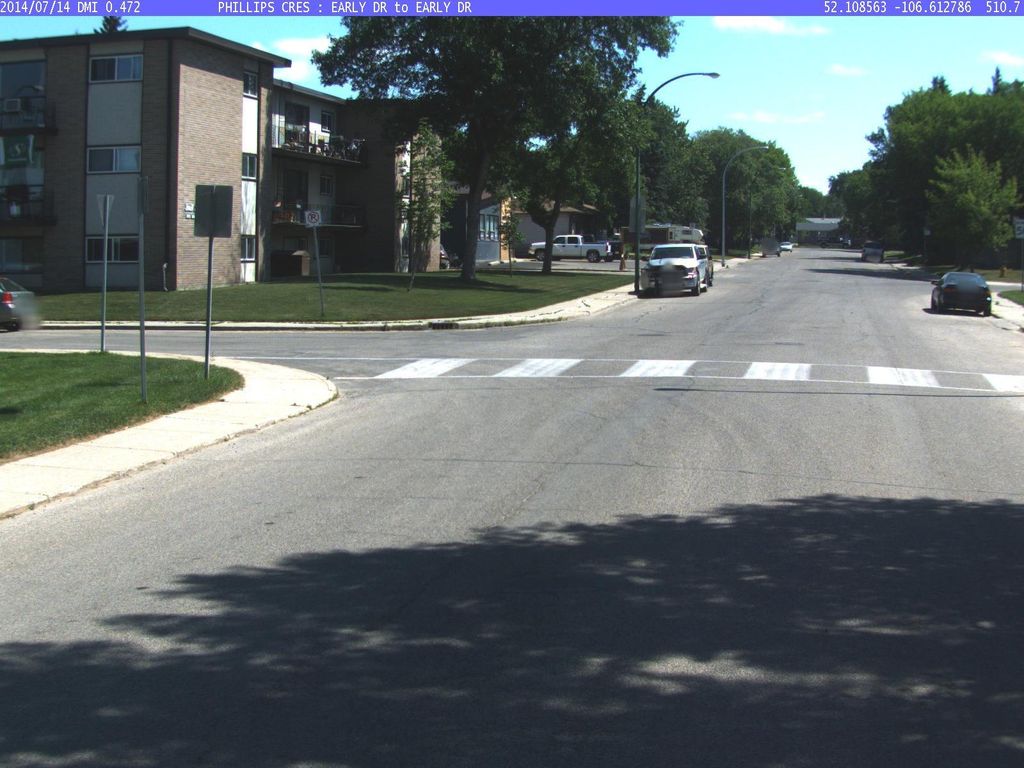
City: saskatoon